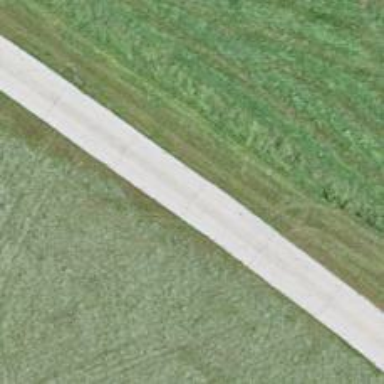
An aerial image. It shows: Unpaved alley that serves as service road.